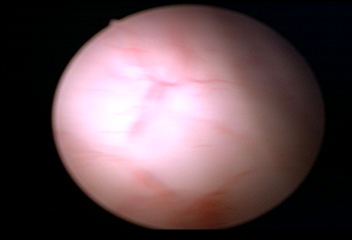
Modality: WLC
Class: Normal mucosa
Bladder cancer association: No